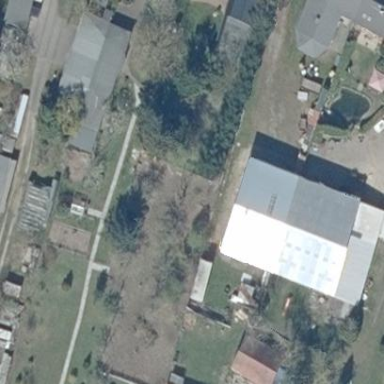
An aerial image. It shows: Barn.